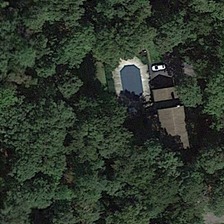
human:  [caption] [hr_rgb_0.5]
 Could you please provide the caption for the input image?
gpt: many green trees are around a building with a swimming pool .

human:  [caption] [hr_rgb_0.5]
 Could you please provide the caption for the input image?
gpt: many green trees are around a building with a swimming pool .

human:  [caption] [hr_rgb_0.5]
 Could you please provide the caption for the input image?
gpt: many green trees are around a building with a swimming pool .

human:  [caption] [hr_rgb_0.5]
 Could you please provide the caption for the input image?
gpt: many green trees are around a building with a swimming pool .

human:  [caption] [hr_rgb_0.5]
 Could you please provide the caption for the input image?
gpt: many green trees are around a building with a swimming pool .